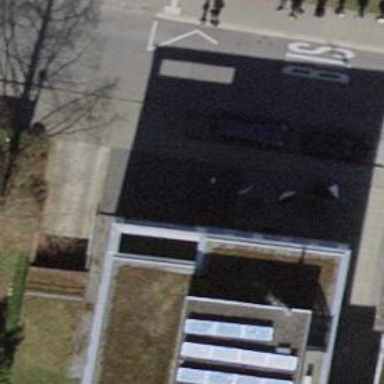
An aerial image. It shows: Bank.